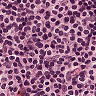
Metastatic tissue present: no